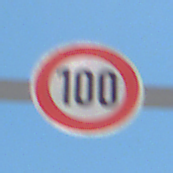
Verkehrszeichen: Geschwindigkeit100
Umgebung: Outdoor, Nature
Tageszeit: Midday
Wetter: Clear
Licht: Natural
Jahreszeit: NotSpecified
Kontrast: HighContrast